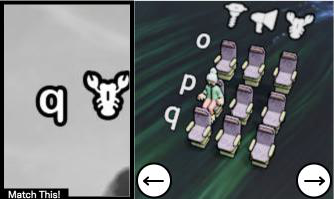
Task: seats
Answer: no